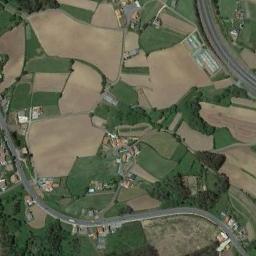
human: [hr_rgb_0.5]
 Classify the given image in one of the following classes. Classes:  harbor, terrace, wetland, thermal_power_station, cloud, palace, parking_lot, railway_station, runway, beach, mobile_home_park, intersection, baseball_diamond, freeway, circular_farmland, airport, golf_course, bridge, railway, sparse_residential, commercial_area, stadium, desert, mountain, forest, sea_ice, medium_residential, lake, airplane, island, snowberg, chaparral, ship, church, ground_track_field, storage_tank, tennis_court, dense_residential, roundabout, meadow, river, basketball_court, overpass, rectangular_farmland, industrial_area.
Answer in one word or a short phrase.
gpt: rectangular_farmland